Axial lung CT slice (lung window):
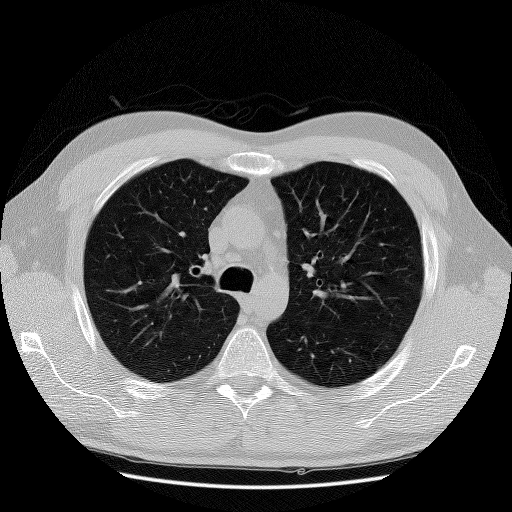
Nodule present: no